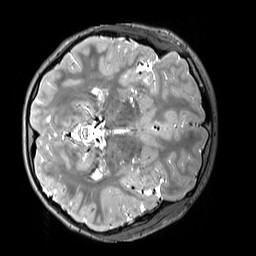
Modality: T2w
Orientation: axial
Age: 12
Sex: male
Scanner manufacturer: siemens
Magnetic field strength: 3 T
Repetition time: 3.2 s
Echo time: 0.408 s